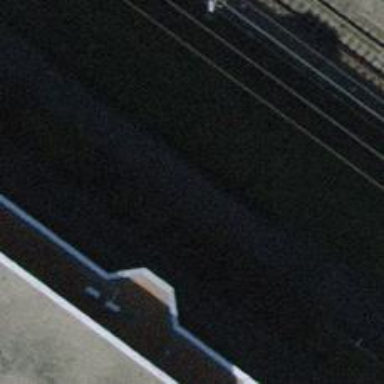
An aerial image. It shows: Asphalt road track with grade1 track quality suitable for agricultural vehicles.